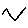
Label: zigzag